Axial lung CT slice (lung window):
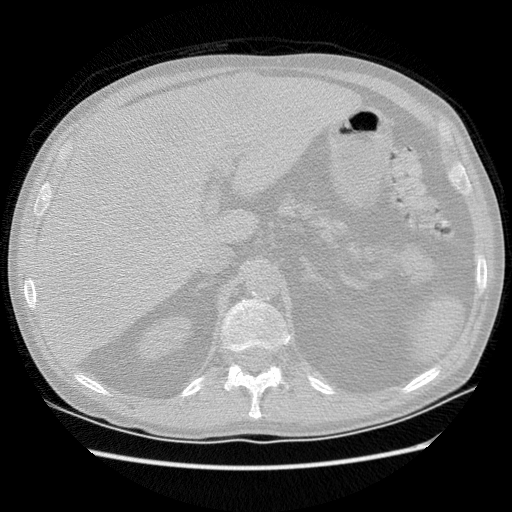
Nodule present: no